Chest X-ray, PA view. Patient: 54 years old, sex M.
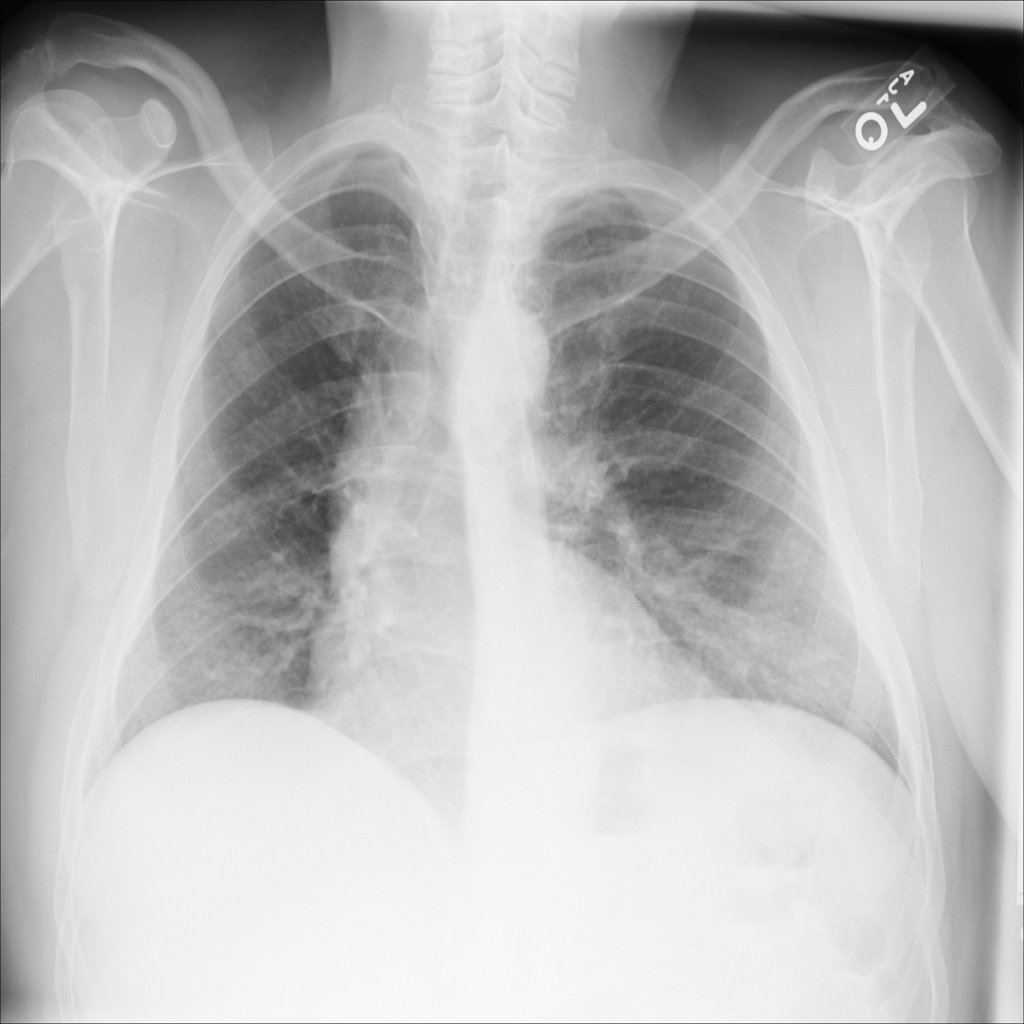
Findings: Emphysema